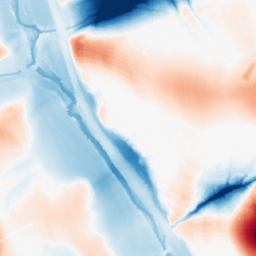
Category: morphological
Decomposition family: tophat_combined
Decomposition parameters: size: 50
Upsampling method: regularized
Upsampling parameters: scale: 2
lambda_reg: 0.01
Upsampling scale: 2